Interaction volume radius: 5 \u00c5
Interaction volume height: 20 \u00c5
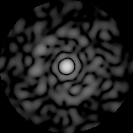
Disorder parameter: 0.8824